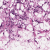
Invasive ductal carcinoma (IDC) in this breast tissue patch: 1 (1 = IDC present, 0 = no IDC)